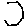
Label: hexagon